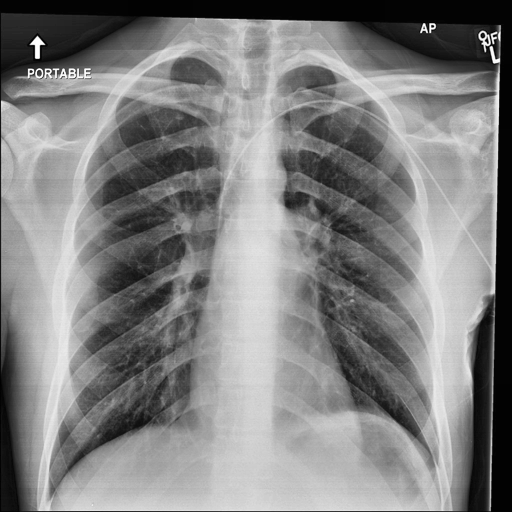
Finding: NORMAL